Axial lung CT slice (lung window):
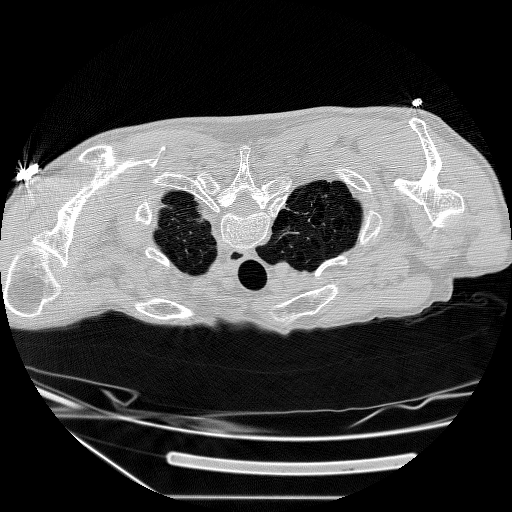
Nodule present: no